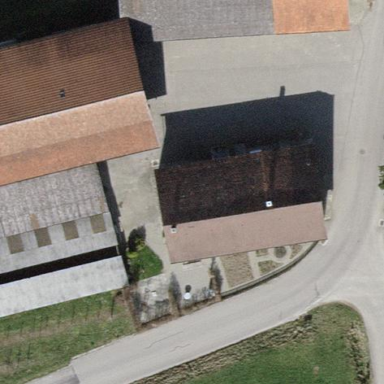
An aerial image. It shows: Semidetached house with gabled roof.